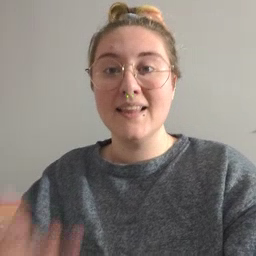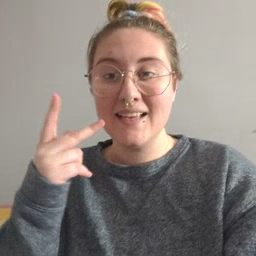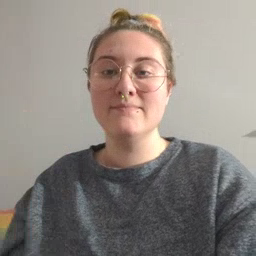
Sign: kitty